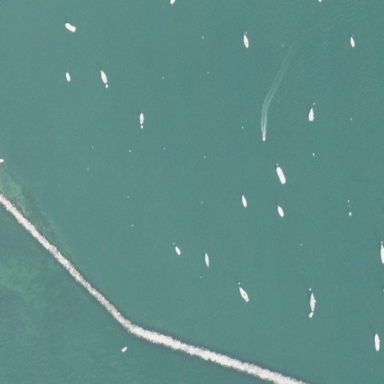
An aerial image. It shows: Breakwater structure along the natural coastline.